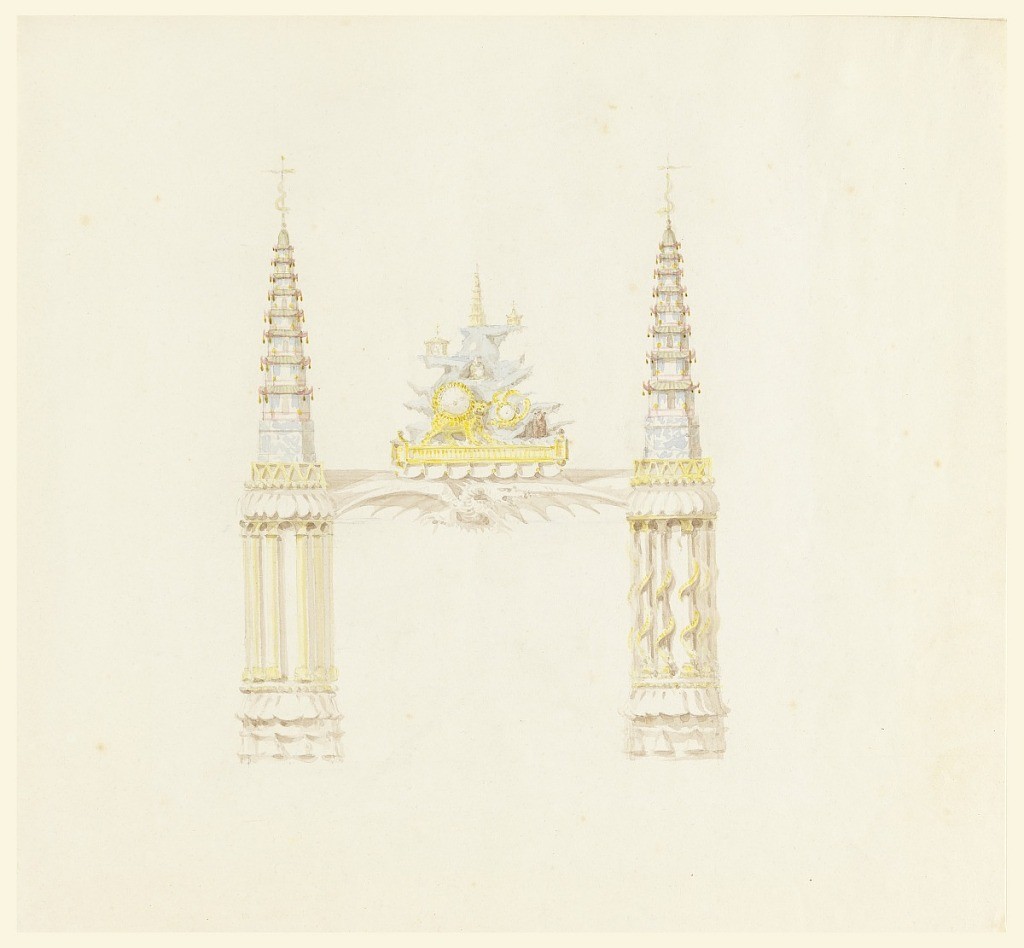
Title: Chimney-piece, West Wall of Music Room
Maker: Robert Jones, British, active 1815 – 1833
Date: ca. 1820
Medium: Brush and watercolor, graphite on white wove paper
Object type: Drawing
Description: Vertical rectangle. Design for the Royal Pavilion, Brighton. The joints are composed of short circular columns, surrounded by colonnettes, and having bases and capitals of conjoined lotus leaves. The cornice is supported in the center on the expanded wings of a dragon. The colonnettes, at right, are slightly different in design. A pair of porcelain pagodas and clock as mantel decoration.

Original album associated with this collection still exists.  See 1948-40-1 accessory